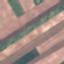
Land use / land cover: AnnualCrop